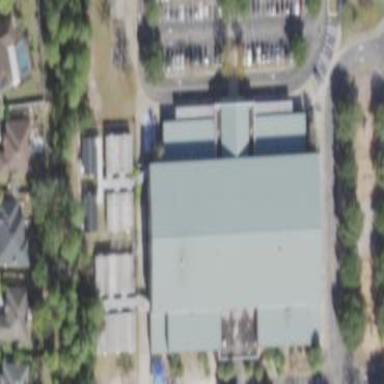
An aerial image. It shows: School building.